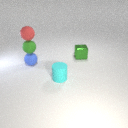
small blue rubber sphere to the left of small cyan rubber cylinder